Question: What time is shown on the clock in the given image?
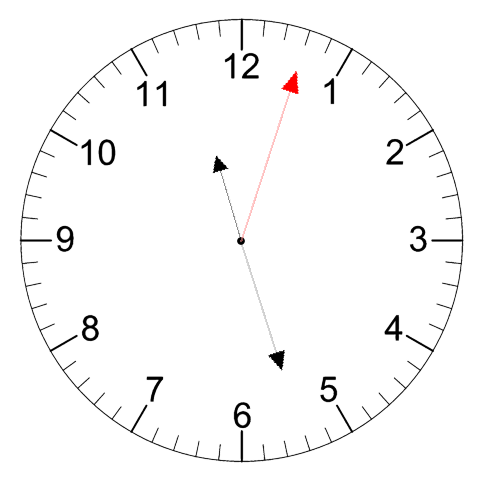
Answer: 11:27:03